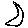
Label: moon